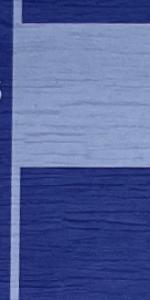
Label: Empty